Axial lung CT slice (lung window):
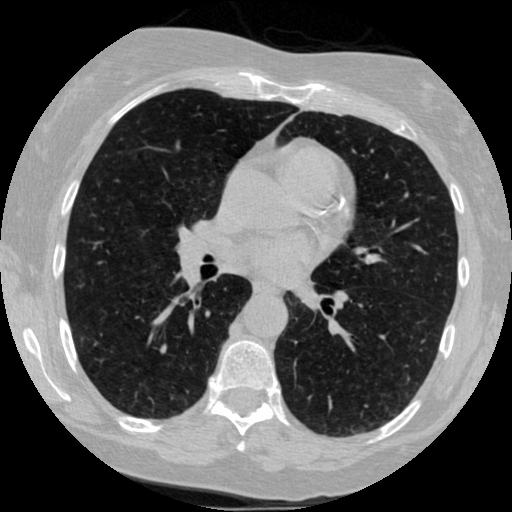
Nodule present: no